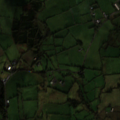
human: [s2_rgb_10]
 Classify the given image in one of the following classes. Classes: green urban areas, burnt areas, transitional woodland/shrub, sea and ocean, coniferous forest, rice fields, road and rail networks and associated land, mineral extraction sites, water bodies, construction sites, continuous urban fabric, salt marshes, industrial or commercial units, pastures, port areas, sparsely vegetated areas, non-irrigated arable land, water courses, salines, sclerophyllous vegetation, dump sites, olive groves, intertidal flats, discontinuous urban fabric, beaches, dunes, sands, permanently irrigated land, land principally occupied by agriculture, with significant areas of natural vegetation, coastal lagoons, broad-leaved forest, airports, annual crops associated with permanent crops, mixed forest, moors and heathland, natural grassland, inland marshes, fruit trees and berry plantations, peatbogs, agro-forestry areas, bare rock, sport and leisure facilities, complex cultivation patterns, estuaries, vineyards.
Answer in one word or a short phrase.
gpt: pastures, land principally occupied by agriculture, with significant areas of natural vegetation